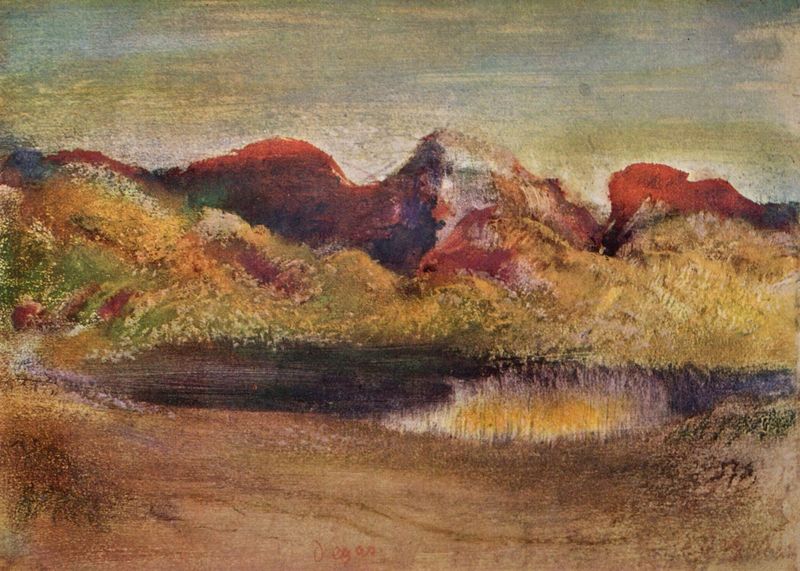
Titel: See und Berge
Künstler: Edgar Degas
Standort: New York (New York)
Institution: Collection H. Havemeyer jr.
Schlagwörter: berg, blau, dunkel, felsen, gemälde, himmel, schatten, wasser, weiß, wolken, aquarell, gelb, grün, impressionismus, landschaft, ocker, see, teich, ufer, abend, blumen, braun, bunt, degas, edgar degas, frankreich, hell, hintergrund, licht, orange, pastell, renoir, schwarz, skizze, vordergrund, gras, rot, schnee, wiese, wolke, beige, expressionismus, signatur, spiegel, öl, bach, ebene, einsamkeit, erde, feld, gräser, hügel, natur, schilf, spiegelung, weite, busch, büsche, sonne, boden, land, pflanzen, schön, weiher, erdig, farbig, sommer, strand, studie, lehm, warm, berge, bergig, farben, gebirge, wüste, farbe, violett, kahl, landschaftsmalerei, vegetation, wasserfarbe, herbst, idylle, edgar, fluß, monet, woken, stimmung, ton in ton, reflexion, impression, senke, grrün, helligkeit, bergspitze, leinwand, macke, entwurf, landschaftsbild, verschwommen, tümpel, lanschaft, brauntöne, rotbraun, weinrot, seegras, impressionissmus, weich, umbra, kandinsky, corot, lehmboden, pointillismus, gouache, fauvismus, millet, karst, edgard degas, safran, kras, rote berge, was ist hier los?, will mitspielen!, 1890, lichtsprktrum pleinairmalerei, plainairmalerei, aufspaltung der farben, ohne schwarz